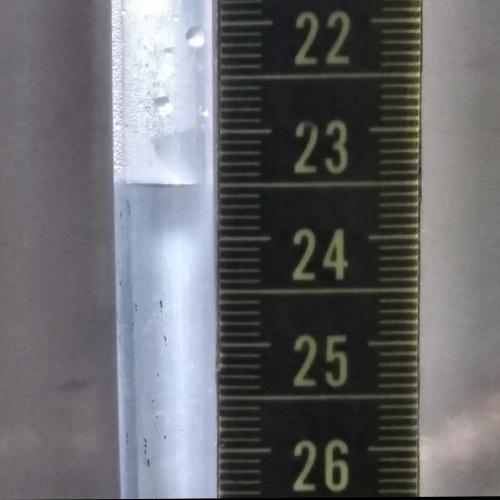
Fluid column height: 23.5 cm